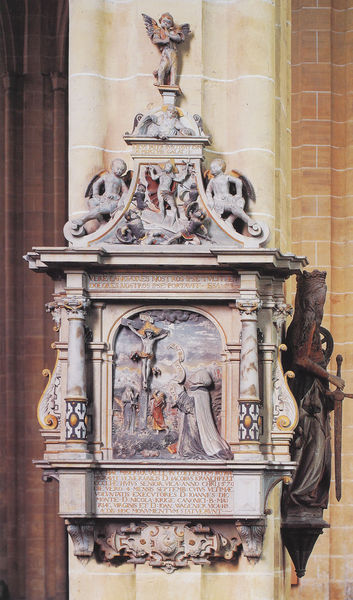
Titel: Epitaph des Vikars Jakob Kranichfeld im Erfurter Dom
Künstler: Matthes Steiner
Standort: Erfurt, St-Severi-Kirche (EU - D - Thüringen)
Schlagwörter: himmel, wolken, marmor, pfeiler, säule, barock, stein, kirche, gotik, engel, schrift, backstein, figuren, inschrift, kreuz, altar, klinker, christus, jesus, kreuzigung, heiligtum, heilig, maria, reliquie, mamor, aufsatz, kalk, passion, inri, ursula